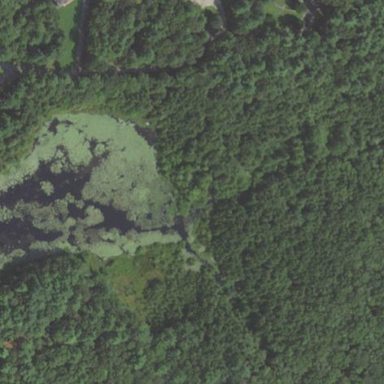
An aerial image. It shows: Marshy wetland area.